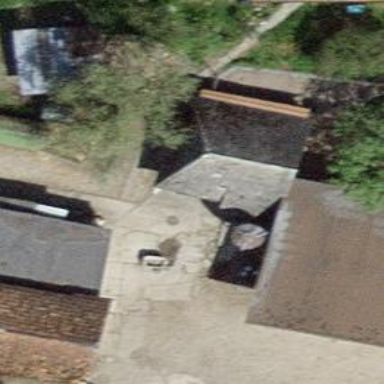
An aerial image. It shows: Sty building.